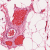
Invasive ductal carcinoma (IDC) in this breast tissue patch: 0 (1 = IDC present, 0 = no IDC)